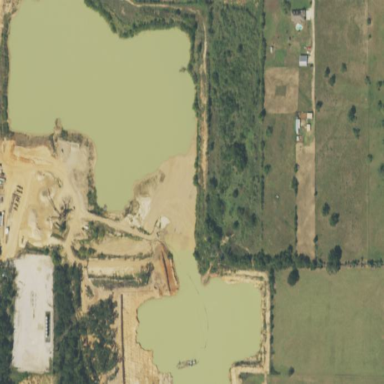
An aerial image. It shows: Quarry that contains sand and gravel resources.